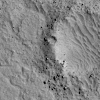
Atmospheric dust classification: not_dusty